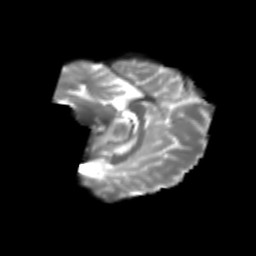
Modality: T2w
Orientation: sagittal
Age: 21
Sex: female
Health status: healthy